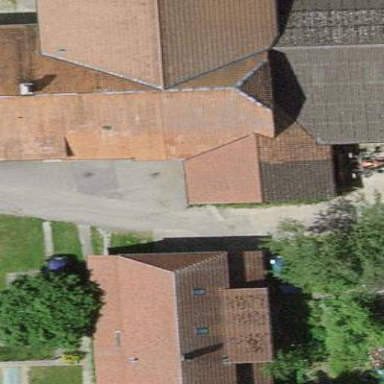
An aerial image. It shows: Part of building.